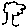
Label: tree